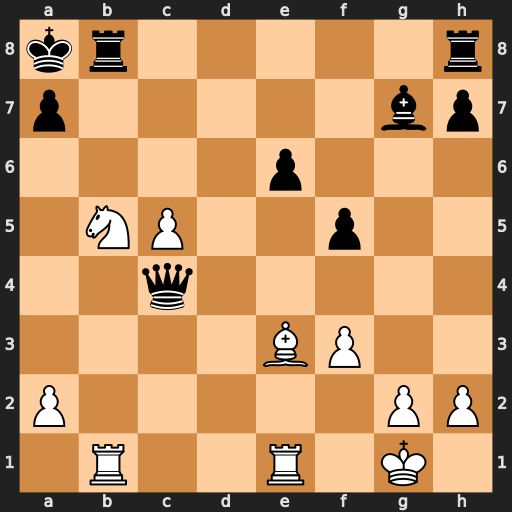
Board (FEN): kr5r/p5bp/4p3/1NP2p2/2q5/4BP2/P5PP/1R2R1K1
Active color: w
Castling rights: -
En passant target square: -
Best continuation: Nc7#